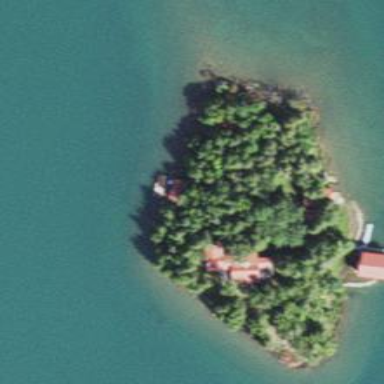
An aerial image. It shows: Islet.